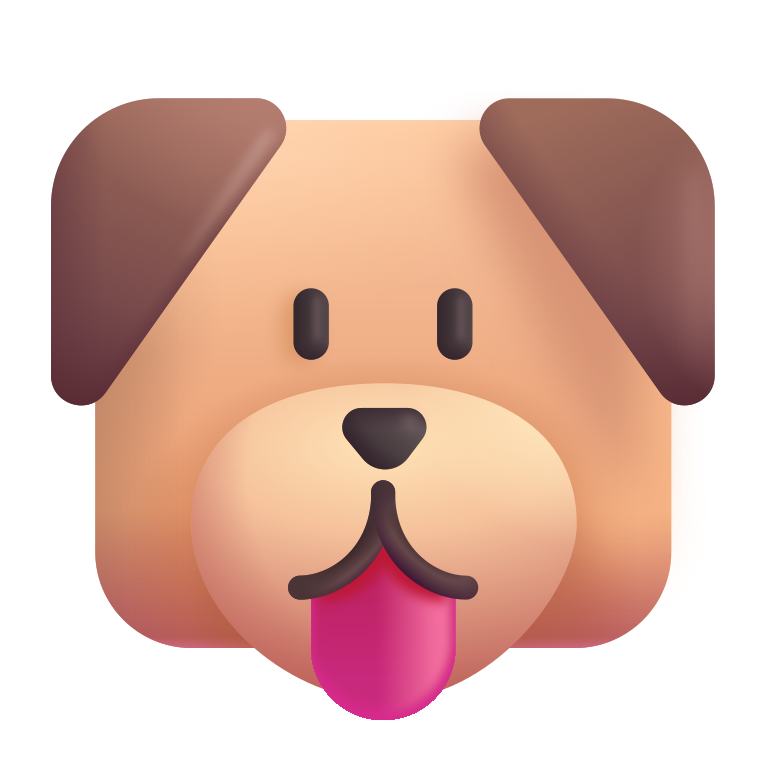
dog face color